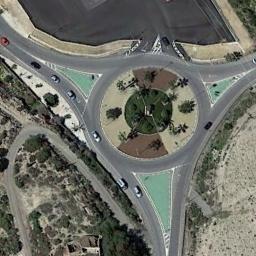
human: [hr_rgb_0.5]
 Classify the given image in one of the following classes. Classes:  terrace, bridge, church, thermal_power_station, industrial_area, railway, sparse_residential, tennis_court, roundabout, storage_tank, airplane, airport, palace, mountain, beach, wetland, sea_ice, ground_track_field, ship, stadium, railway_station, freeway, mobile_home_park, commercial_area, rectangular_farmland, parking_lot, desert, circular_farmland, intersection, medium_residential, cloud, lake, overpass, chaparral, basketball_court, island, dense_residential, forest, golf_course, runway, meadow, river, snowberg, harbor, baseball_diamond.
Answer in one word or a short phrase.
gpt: roundabout